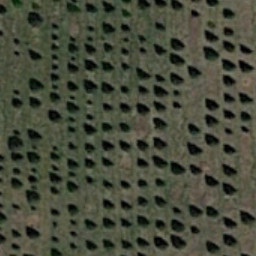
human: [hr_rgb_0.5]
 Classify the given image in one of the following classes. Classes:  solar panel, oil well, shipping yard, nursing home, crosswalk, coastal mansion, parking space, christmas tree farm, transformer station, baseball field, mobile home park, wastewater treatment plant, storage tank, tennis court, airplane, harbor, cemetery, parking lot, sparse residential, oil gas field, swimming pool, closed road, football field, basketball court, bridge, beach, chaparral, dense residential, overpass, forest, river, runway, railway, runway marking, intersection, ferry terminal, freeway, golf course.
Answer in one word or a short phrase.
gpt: christmas tree farm